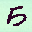
Label: 5